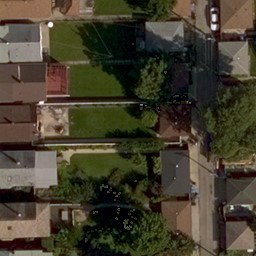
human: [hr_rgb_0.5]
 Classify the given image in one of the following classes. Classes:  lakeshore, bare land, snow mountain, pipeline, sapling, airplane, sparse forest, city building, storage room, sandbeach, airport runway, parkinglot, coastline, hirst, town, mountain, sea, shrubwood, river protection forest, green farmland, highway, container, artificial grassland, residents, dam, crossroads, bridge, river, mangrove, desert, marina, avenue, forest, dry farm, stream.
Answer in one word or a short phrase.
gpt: residents